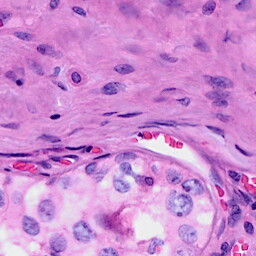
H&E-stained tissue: Breast